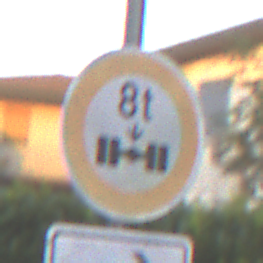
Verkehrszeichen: TatsaechlicheAchslast
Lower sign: RichtungsangabeDurchPfeile5
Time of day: SunriseSunset
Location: Outdoor (Urban)
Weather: Clear
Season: NotSpecified
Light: Natural